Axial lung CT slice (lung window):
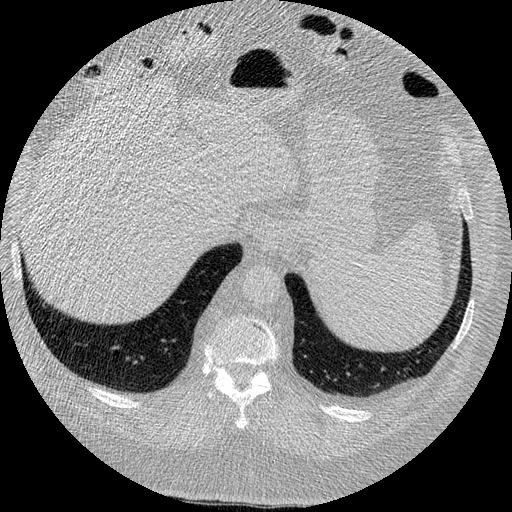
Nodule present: no